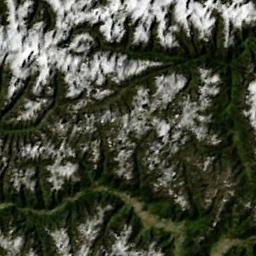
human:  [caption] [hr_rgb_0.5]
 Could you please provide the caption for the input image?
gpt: The snowberg is covered with snow and ice in the top and some U-shaped valleys are in the snowberg .

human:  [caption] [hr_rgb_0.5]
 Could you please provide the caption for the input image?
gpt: The snow berg is consist of bare land and white snow .

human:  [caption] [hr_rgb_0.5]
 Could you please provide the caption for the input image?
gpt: The white snow on the snow-capped mountains is veined .

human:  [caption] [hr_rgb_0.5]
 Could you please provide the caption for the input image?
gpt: There are many plants on the snowberg .

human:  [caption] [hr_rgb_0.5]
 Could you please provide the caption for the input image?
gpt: There are much snow and some green land on the snowberg .